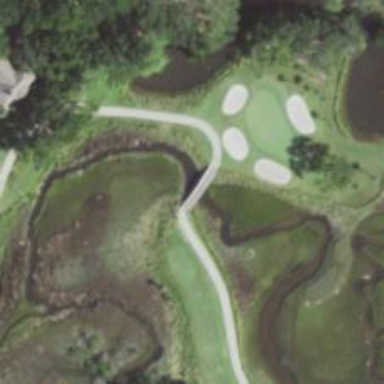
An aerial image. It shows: Service road that includes bridge over golf cart path.